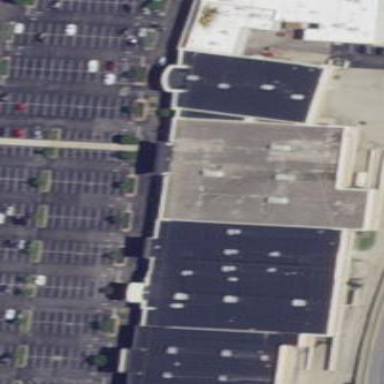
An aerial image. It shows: Department store for clothes located within building.